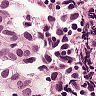
Metastatic tissue present: yes